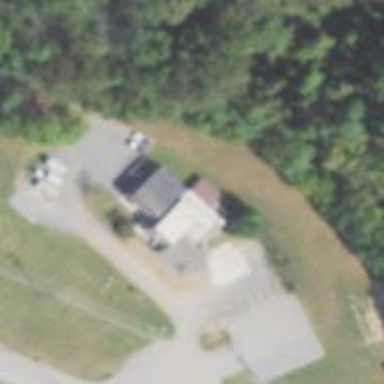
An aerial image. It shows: Veterinary facility.